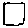
Label: square